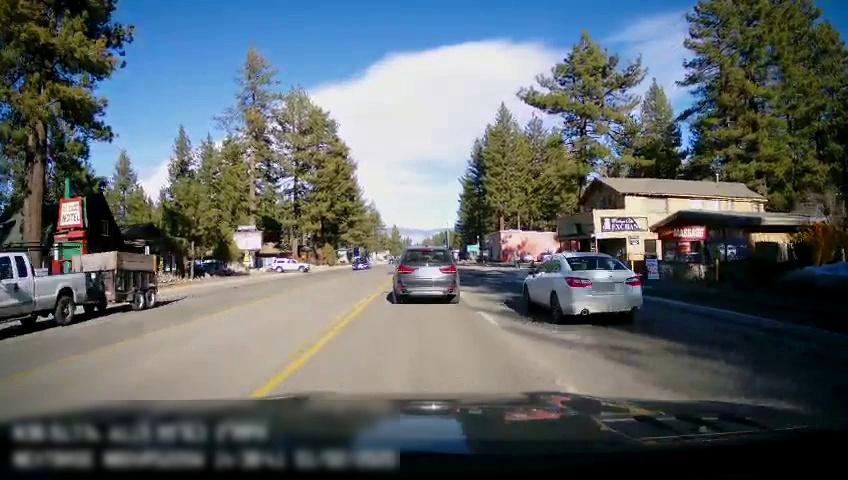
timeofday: Day
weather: Sunny
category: Drivable Space
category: Vehicles | Car
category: Vehicles | SUV
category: Vehicles | Truck
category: Vehicles | SUV
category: Vehicles | Car
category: Lanes | Opposite Lane
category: Lanes | Opposite Lane
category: Lanes | Current Lane